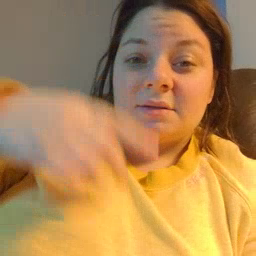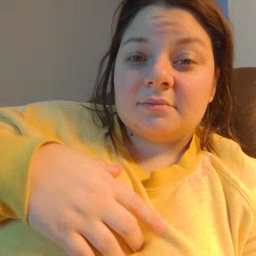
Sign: face